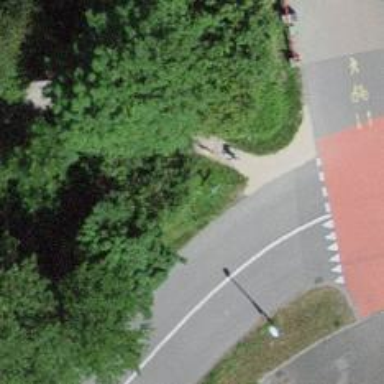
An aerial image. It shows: Compacted footway.